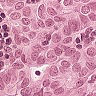
Metastatic tissue present: yes